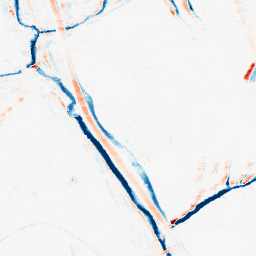
Category: morphological
Decomposition family: morphological_ellipse
Decomposition parameters: operation: average
width: 5
height: 10
Upsampling method: quadratic
Upsampling parameters: scale: 2
Upsampling scale: 2